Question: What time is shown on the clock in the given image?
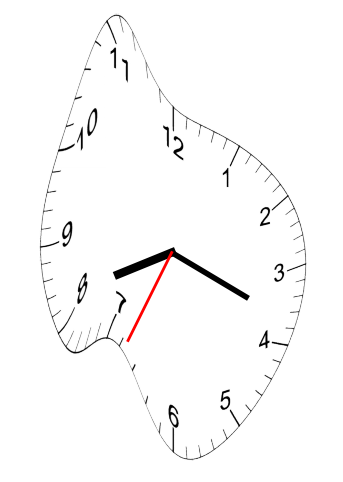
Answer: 08:18:34